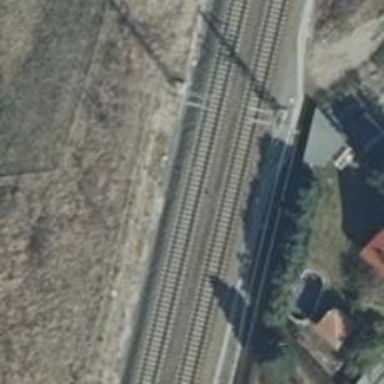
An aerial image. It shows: Railway signal.